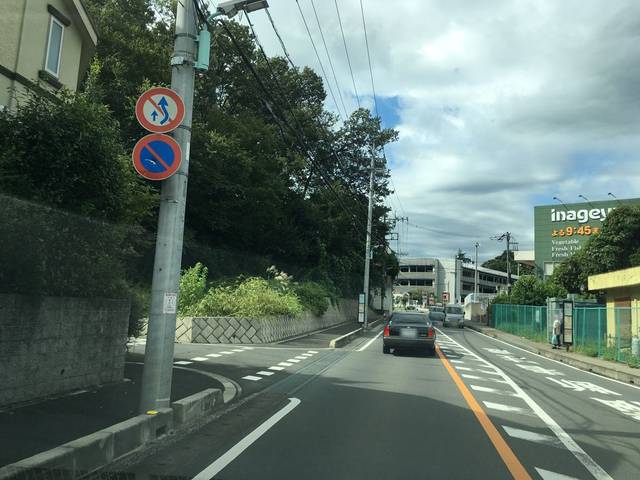
Region: Japan
Coordinates: 35.77, 139.451